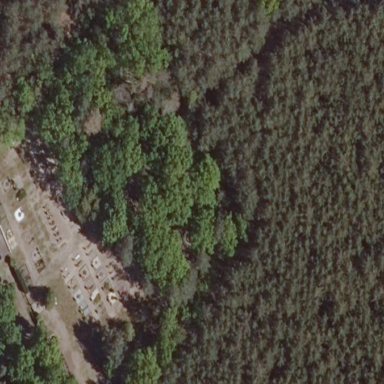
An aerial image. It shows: Grave yard.